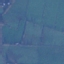
Land use / land cover: Pasture